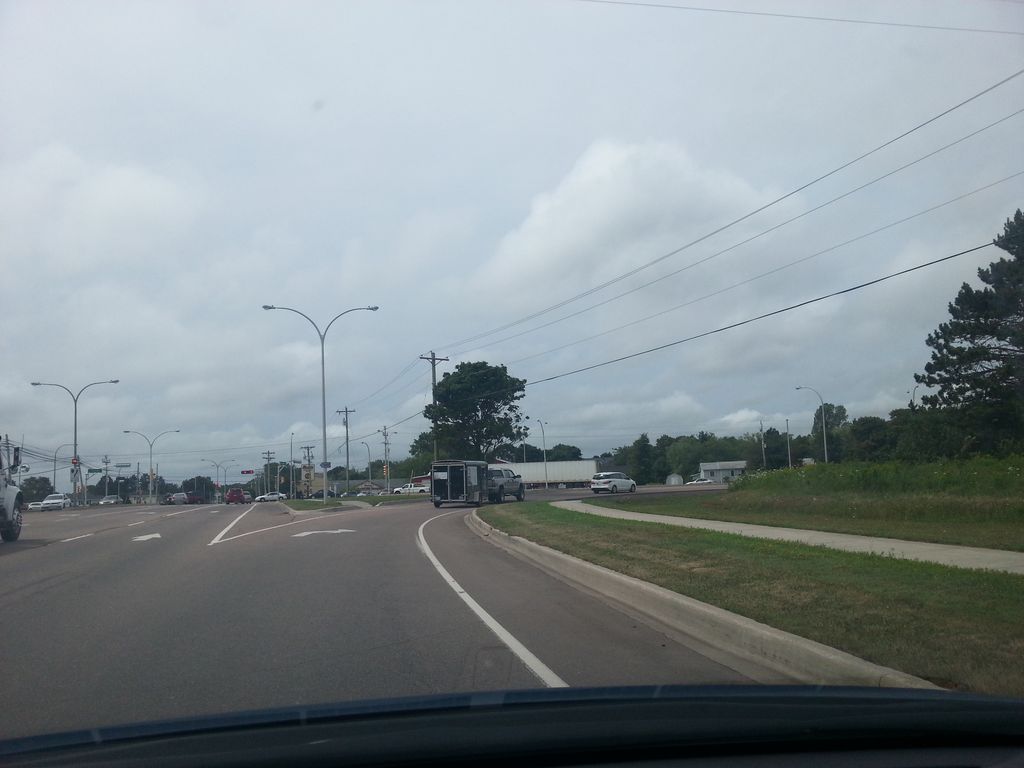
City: charlottetown